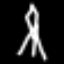
Label: The Eiffel Tower